CT reconstruction: vmi40
Segmentation target: lesions
Patient: M, age 59
ISS stage: Stage 1
Metal implant: no
Axial slice:
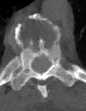
Sagittal slice:
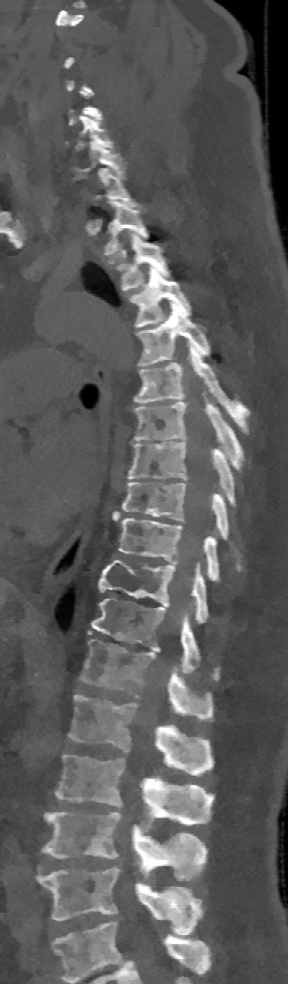